Interaction volume radius: 5 \u00c5
Interaction volume height: 10 \u00c5
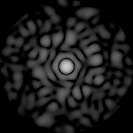
Disorder parameter: 0.82